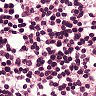
Metastatic tissue present: no